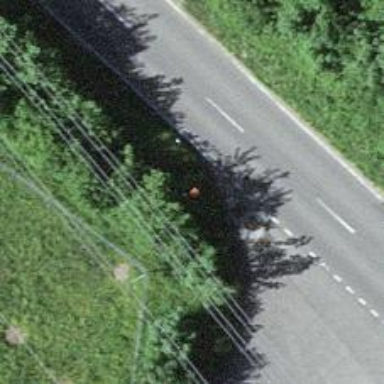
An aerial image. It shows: Pole with roof covering.